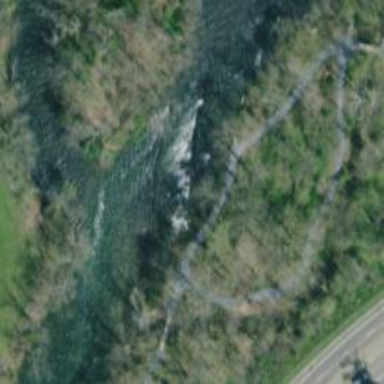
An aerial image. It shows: Scene featuring rapids in waterway.